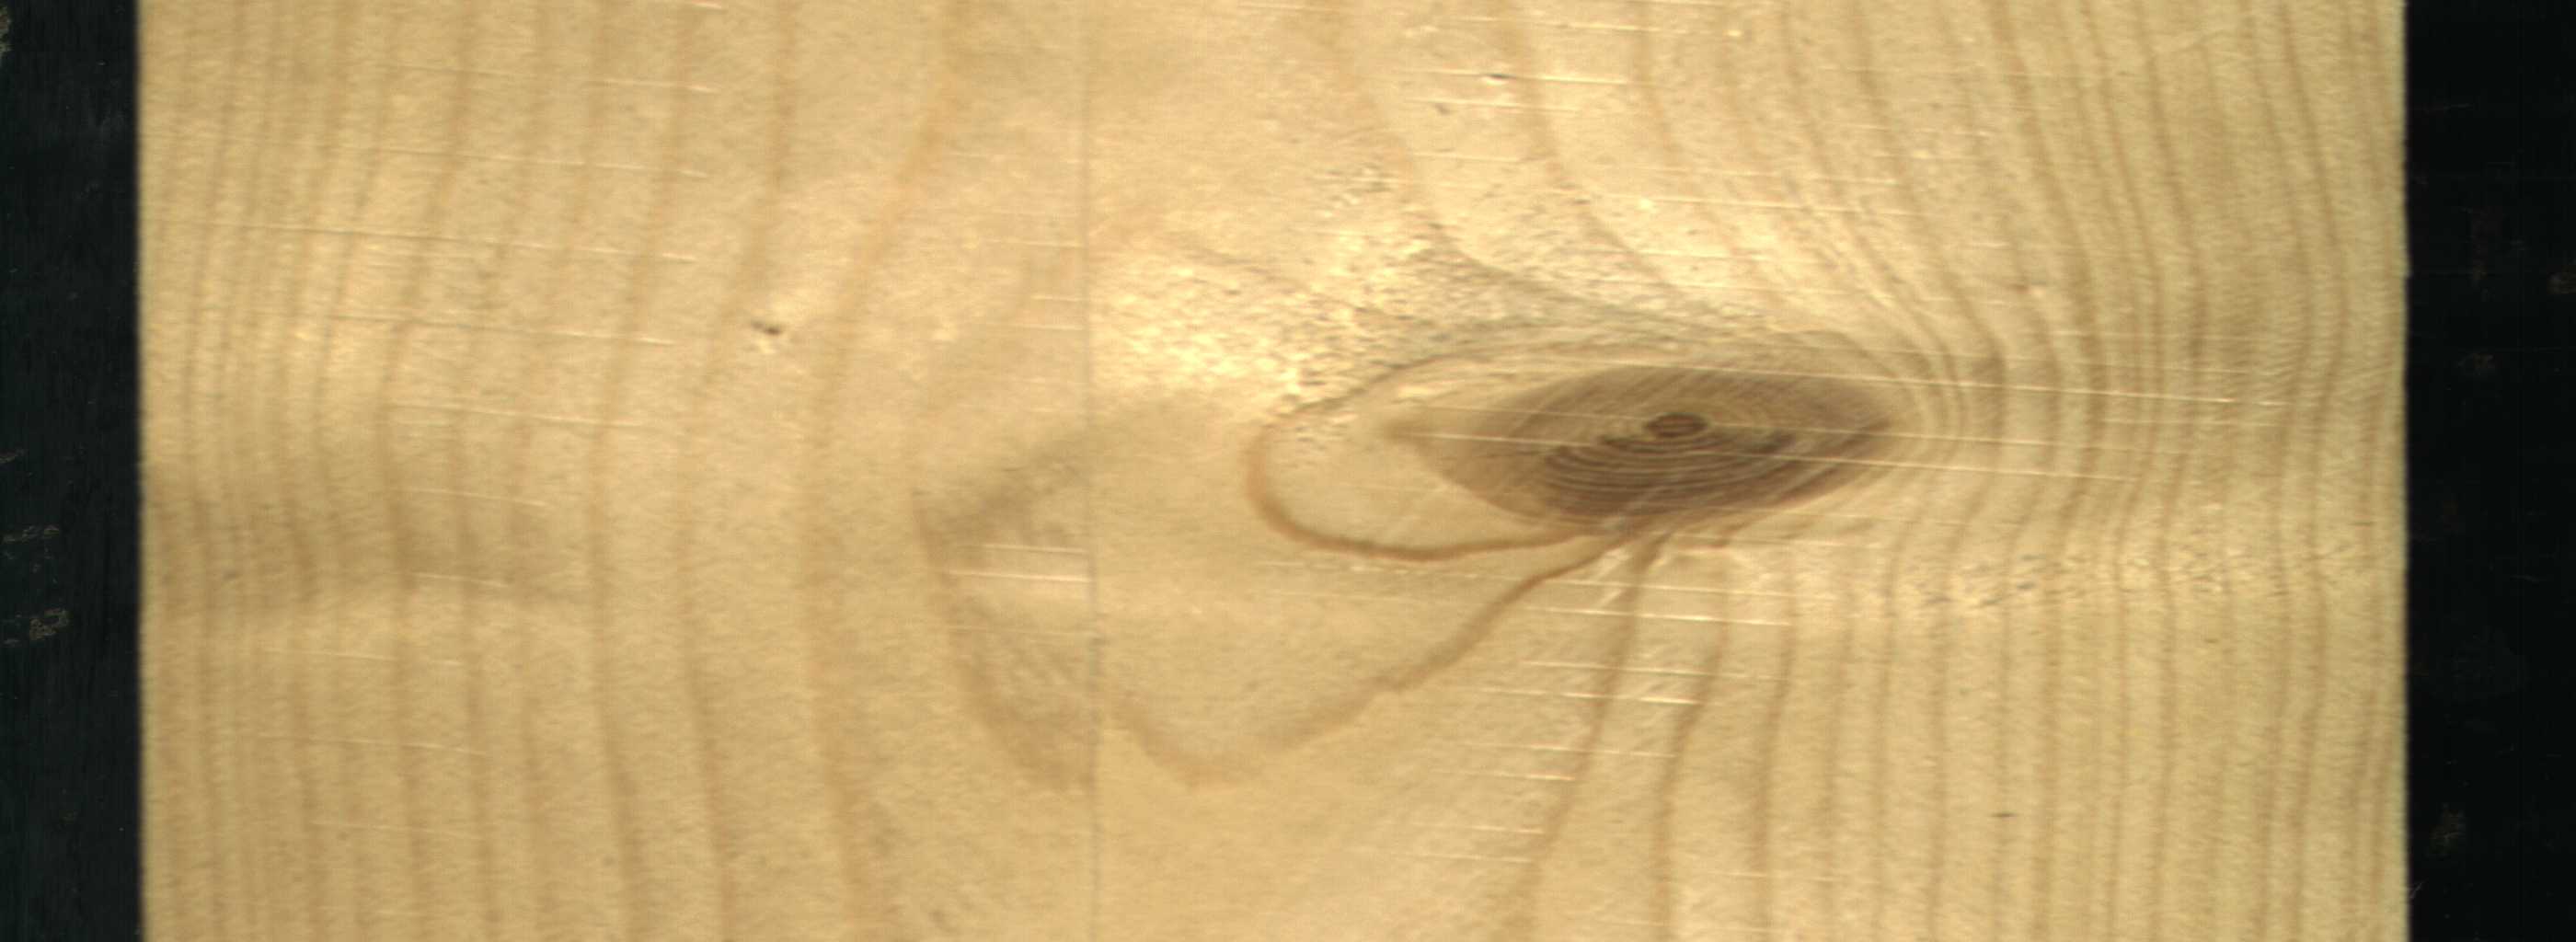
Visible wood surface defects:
Live_Knot